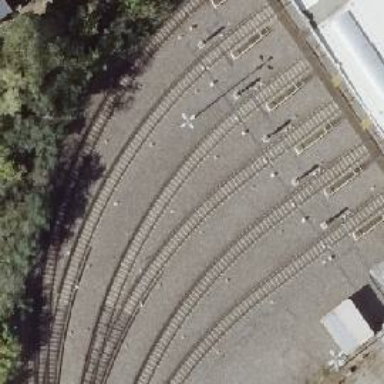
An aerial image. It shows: Yard used for servicing electrified rail. The rail is electrified from the top.